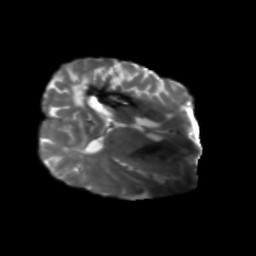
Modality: T2w
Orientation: axial
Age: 51
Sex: female
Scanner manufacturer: siemens
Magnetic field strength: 3 T
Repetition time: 5.25 s
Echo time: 0.08 s